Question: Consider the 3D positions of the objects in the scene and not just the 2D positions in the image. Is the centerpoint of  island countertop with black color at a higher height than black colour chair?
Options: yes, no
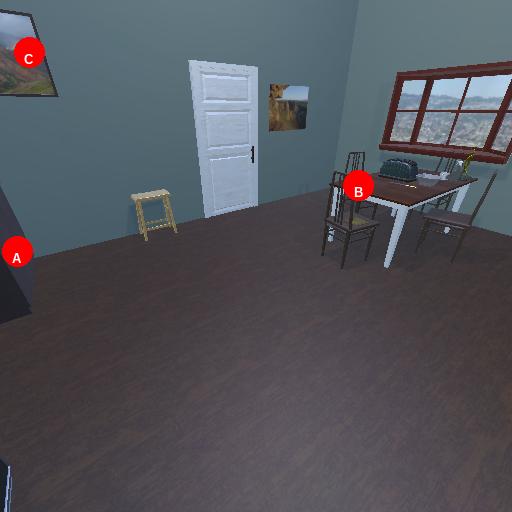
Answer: yes